Question: I'm running into an odd issue and from looking around I can't seem to find any explanation for what's happening.
I'm trying to serialize some data to JSON in C# as follows:
'''
var transactionJson = new JavaScriptSerializer().Serialize(remoteData);
'''
Most of the time this works, but once in a while there is a question mark character injected into the resulting JSON.

and here is the corresponding JSON that gets generated (note the leading "?" added into the ProvinceCode value):
'''
"Addresses": [{
"City": "Edmonton",
"Confidential": null,
"Country": null,
"CountryCode": "CA",
"Line1": "123 Test Dr.",
"Line2": null,
"Line3": null,
"Line4": null,
"PostalCode": "T5K1P4",
"Province": null,
"ProvinceCode": "?ALBERTA",
"Type": null,
"TypeCode": "H"
}],
'''
Does anyone have idea why that extra character is being injected into the value? Looking at the raw data, I'm not seeing any special characters in that field and if I manually retype the value while in debugging mode everything works fine.
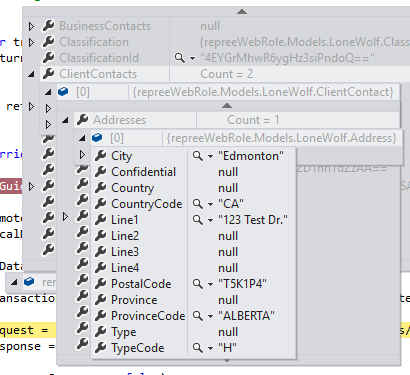
Answer: I took a look at the char array and it appears that there is a <URL> character coming through in that string.
That char was being serialized as a "?".
Thanks to @poke for the troubleshooting suggestion.